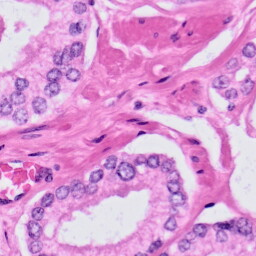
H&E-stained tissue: Prostate